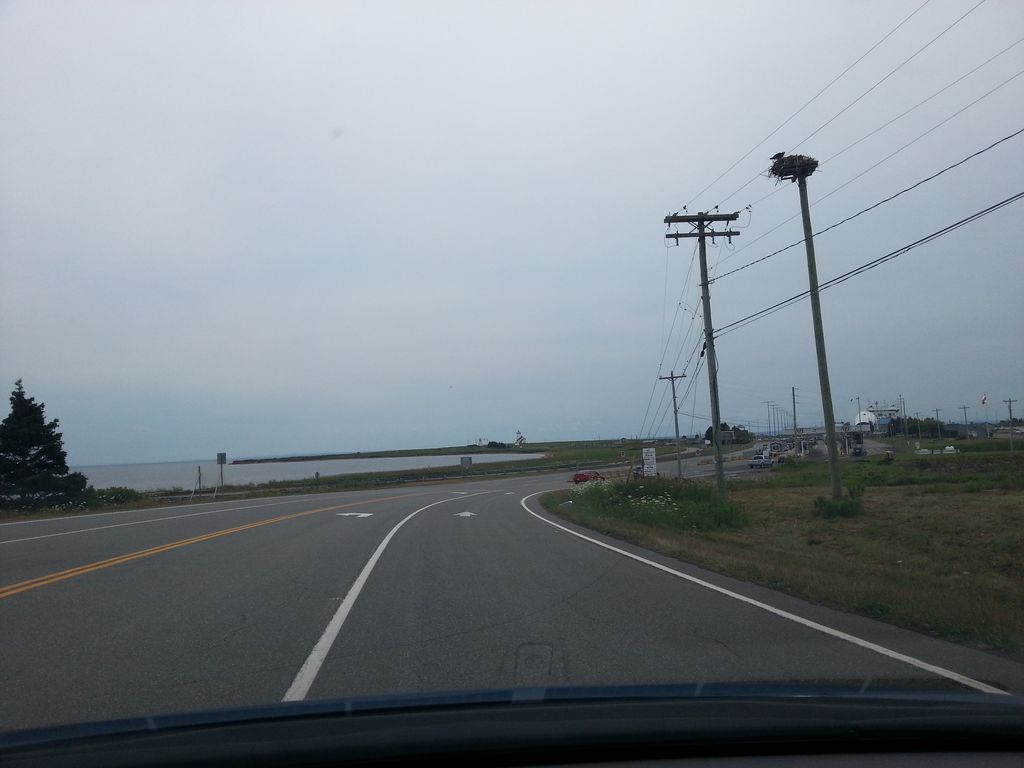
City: charlottetown